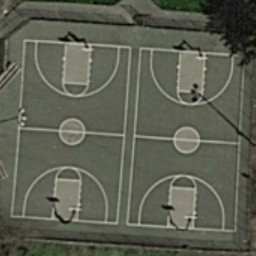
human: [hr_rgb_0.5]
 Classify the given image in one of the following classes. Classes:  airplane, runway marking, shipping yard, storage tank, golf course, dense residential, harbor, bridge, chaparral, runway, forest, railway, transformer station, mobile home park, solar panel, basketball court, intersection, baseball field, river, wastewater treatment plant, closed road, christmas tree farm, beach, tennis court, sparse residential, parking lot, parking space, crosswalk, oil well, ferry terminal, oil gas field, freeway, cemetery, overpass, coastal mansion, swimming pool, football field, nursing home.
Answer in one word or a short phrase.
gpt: basketball court